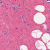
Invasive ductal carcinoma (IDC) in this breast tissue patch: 0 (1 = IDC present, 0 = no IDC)